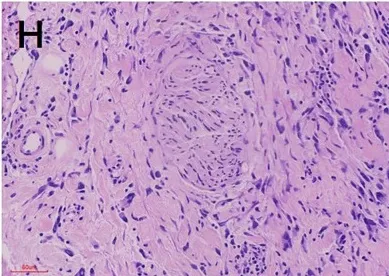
(H) Tumor cells grew around nerves.
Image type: pathology (h&e)